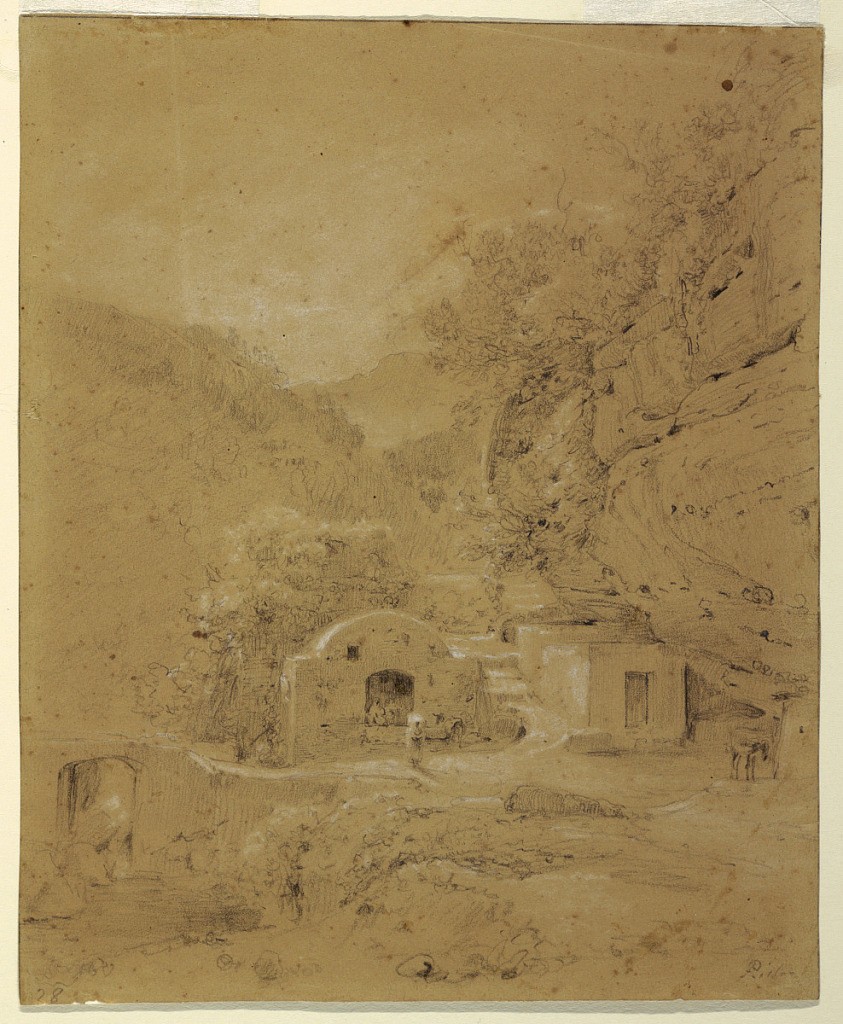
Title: Landscape view between Naples and Salerno
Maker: Anton Sminck Pitloo, Dutch, active in Italy, 1791 - 1837
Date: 1820–30
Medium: Pencil with white chalk highlight on brown paper
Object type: Drawing
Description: Rocky landscape with trees and hills.  Bridge in left foreground crossing stream.  Two crude houses in center built into cliff.  Three figures in front of left house.  Donkey standing at far right.